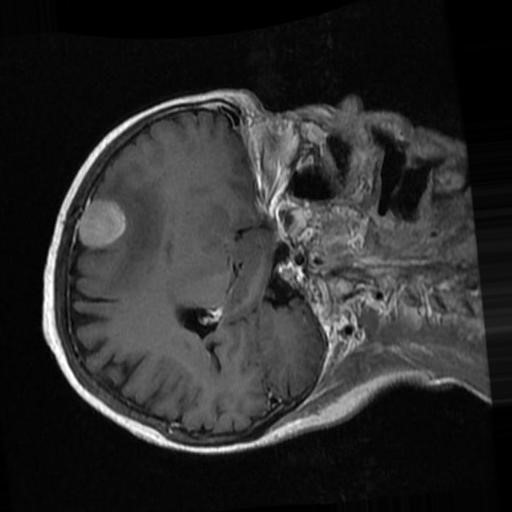
Label: brain_menin